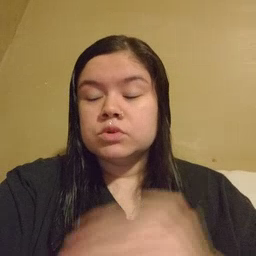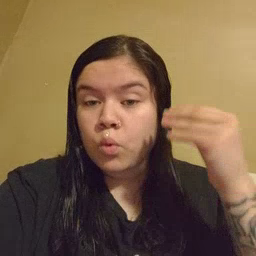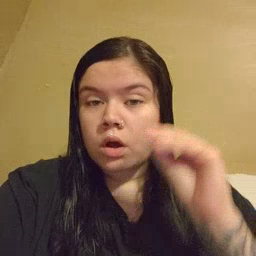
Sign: store